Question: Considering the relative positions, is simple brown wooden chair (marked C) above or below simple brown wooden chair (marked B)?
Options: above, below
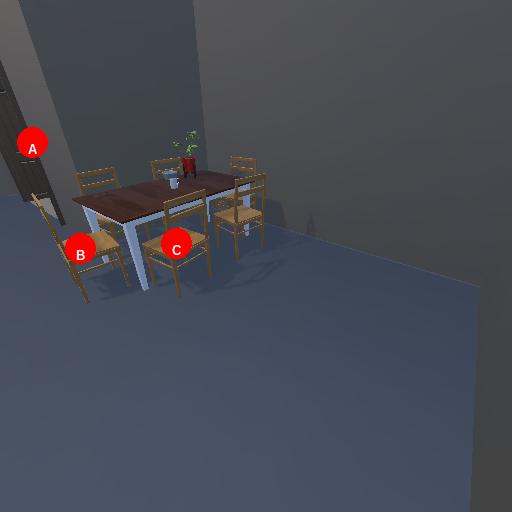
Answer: above